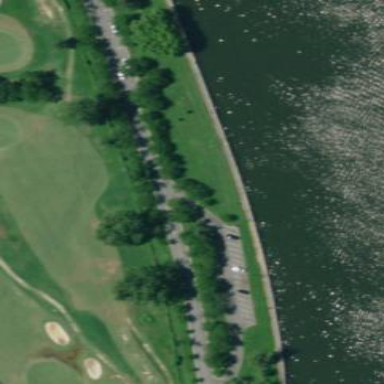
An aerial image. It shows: Golf fairway surrounded by grass.